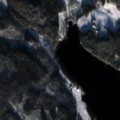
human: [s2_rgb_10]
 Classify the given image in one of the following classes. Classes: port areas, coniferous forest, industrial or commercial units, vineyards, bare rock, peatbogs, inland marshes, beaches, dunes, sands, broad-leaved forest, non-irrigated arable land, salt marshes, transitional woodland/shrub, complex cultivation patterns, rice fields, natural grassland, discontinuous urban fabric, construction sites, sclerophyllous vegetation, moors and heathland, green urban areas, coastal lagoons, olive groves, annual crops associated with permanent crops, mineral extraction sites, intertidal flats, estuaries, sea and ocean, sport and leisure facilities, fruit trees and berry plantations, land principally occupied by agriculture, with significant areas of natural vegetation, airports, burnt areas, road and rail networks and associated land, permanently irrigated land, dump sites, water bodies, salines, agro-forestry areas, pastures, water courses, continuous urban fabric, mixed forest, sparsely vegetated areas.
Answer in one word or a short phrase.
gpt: land principally occupied by agriculture, with significant areas of natural vegetation, mixed forest, water bodies